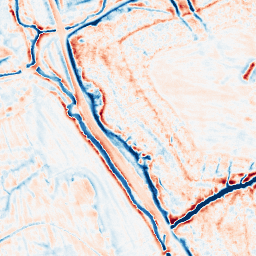
Category: edge_preserving
Decomposition family: bilateral
Decomposition parameters: d: 15
sigma_color: 100
sigma_space: 150
Upsampling method: regularized
Upsampling parameters: scale: 2
lambda_reg: 0.001
Upsampling scale: 2